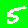
Digit: 5